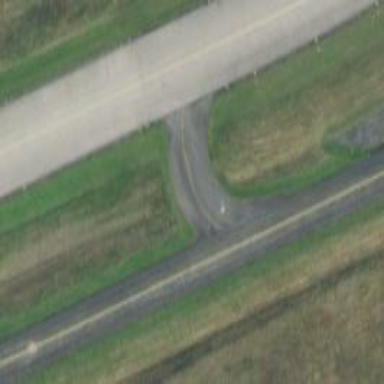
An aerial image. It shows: View of taxiway at the airport.